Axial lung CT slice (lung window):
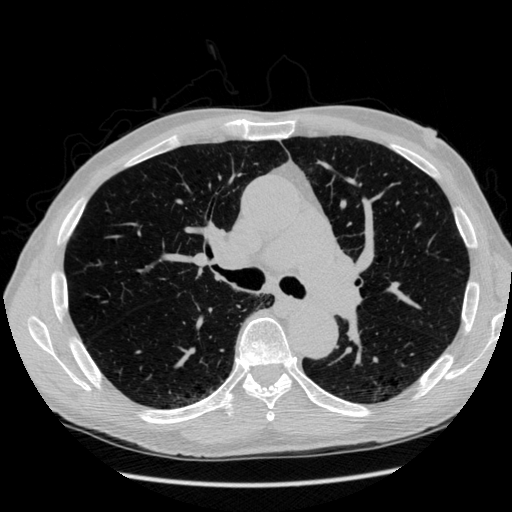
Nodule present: no